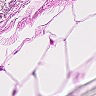
Metastatic tissue present: no